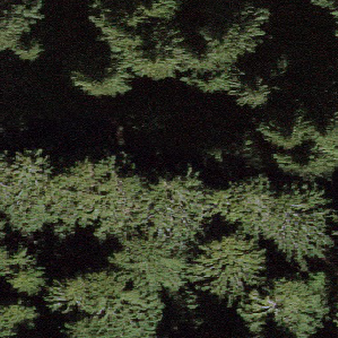
Label: other